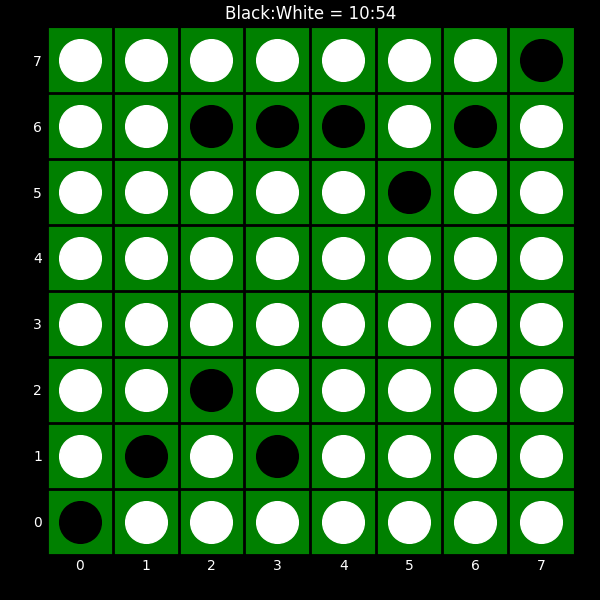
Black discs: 10
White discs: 54